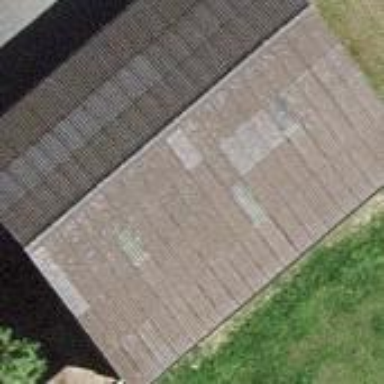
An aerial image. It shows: Shed building.